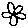
Label: flower